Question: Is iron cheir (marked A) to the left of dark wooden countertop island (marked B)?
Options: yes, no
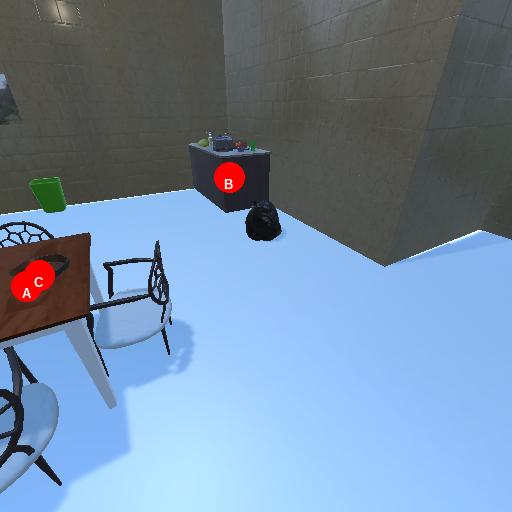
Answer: yes